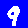
Digit: 9